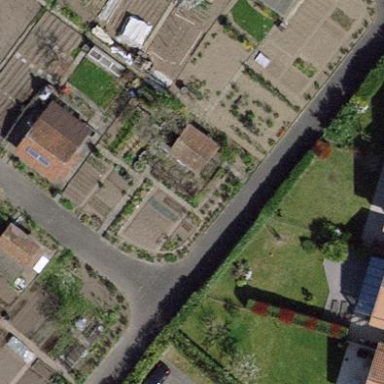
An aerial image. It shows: Garden surrounded by fence.